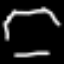
Label: octagon